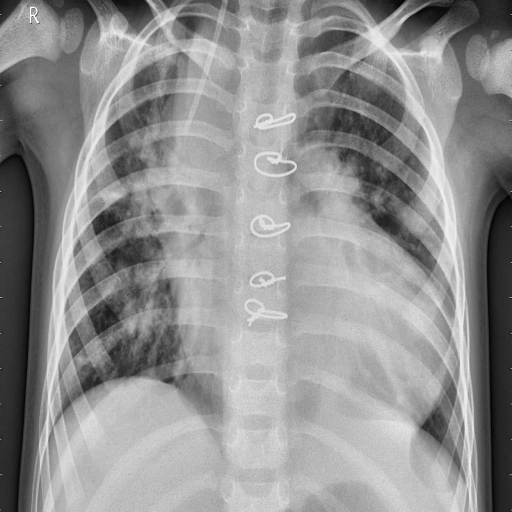
Finding: PNEUMONIA